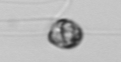
Label: flagellate_morphotype1